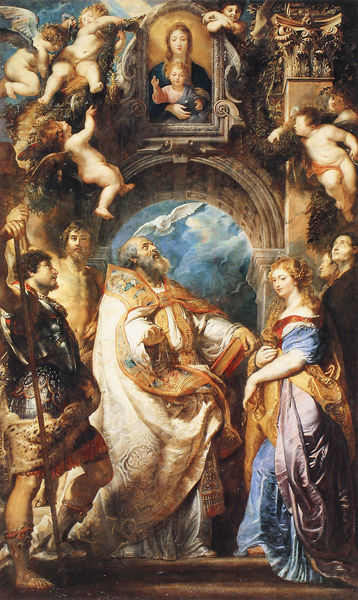
Titel: Der Hl. Gregorius der Große, von anderen Heiligen umgeben
Künstler: Peter Paul Rubens
Institution: Grenoble, Musée des Beaux-Arts
Schlagwörter: blau, flügel, gemälde, himmel, mann, rubens, umhang, vogel, wolken, frauen, menschen, bunt, frau, geste, licht, männer, säulen, blick, bart, architektur, barock, pelz, taube, bild, gold, kind, mutter, borte, stock, engel, bogen, stab, pilaster, rundbogen, bischof, zopf, durchgang, stola, lichtstrahl, buch, soldat, beten, ritter, rüstung, voluten, christus, jesus, priester, putten, maria, madonna, putti, jesuskind, heiliger geist, muttergottes, christuskind, hl. geist, buh, jhgjh, maria de medici